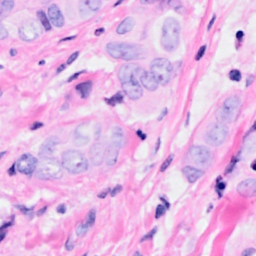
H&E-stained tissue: Breast